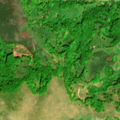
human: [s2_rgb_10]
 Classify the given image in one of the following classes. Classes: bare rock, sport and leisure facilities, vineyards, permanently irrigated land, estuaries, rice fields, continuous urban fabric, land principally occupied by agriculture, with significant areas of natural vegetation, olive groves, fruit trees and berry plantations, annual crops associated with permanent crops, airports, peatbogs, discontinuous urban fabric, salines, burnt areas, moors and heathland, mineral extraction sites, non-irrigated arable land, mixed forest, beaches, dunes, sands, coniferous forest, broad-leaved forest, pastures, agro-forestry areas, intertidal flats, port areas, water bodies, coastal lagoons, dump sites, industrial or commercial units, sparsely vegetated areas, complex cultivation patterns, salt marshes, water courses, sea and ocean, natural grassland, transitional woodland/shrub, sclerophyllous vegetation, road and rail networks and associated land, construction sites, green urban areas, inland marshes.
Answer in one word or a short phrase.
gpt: land principally occupied by agriculture, with significant areas of natural vegetation, broad-leaved forest, coniferous forest, natural grassland, transitional woodland/shrub